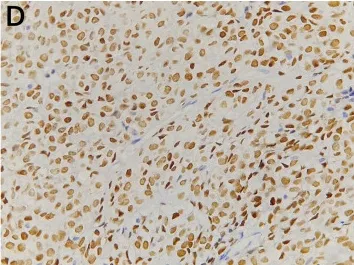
STAT6.
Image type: pathology (immunostaining)